Field crop: maize
Growth stage: 1
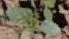
Species: datura